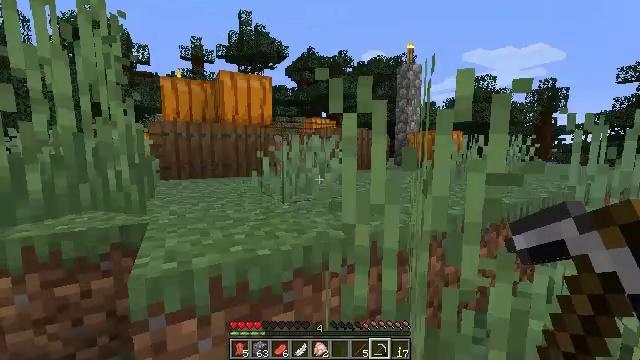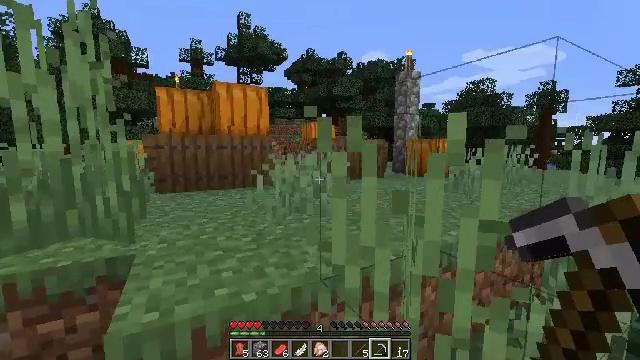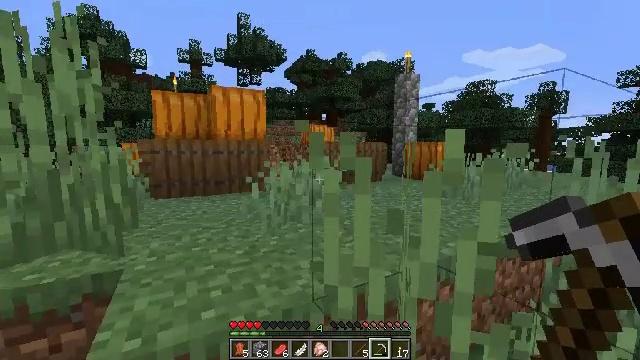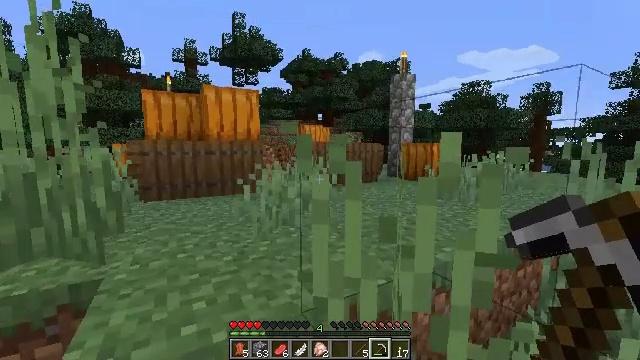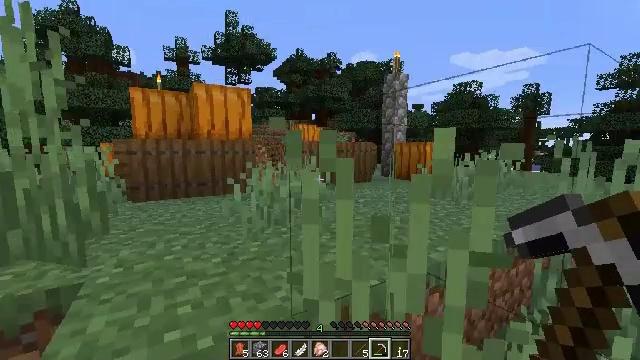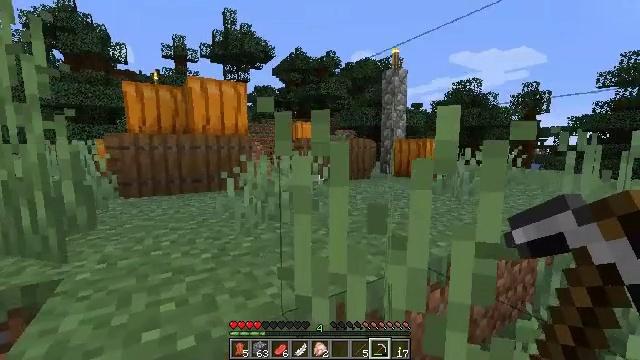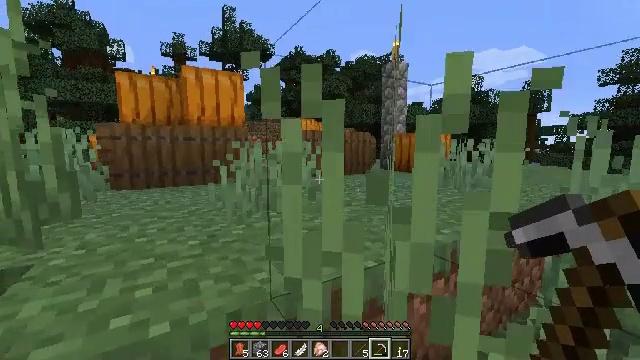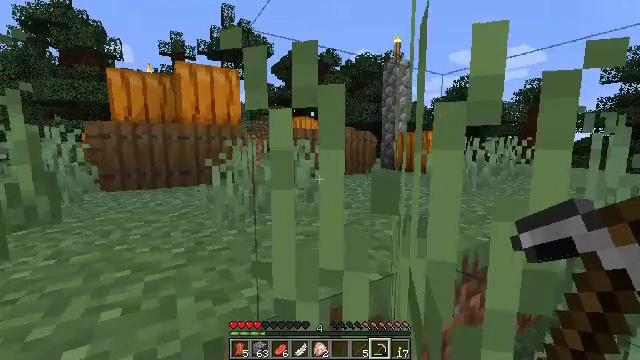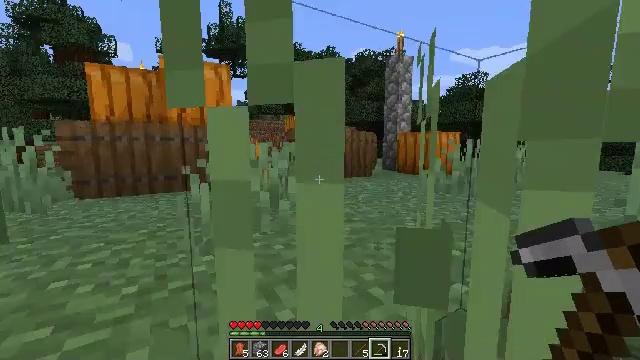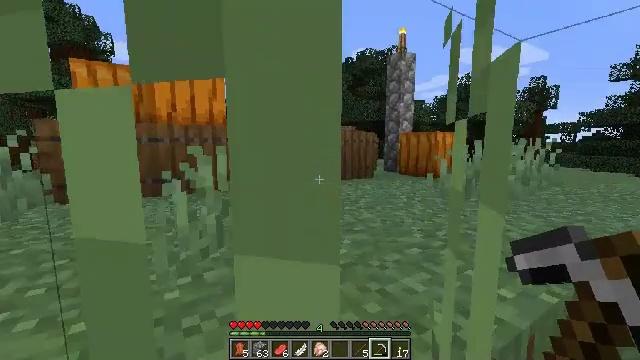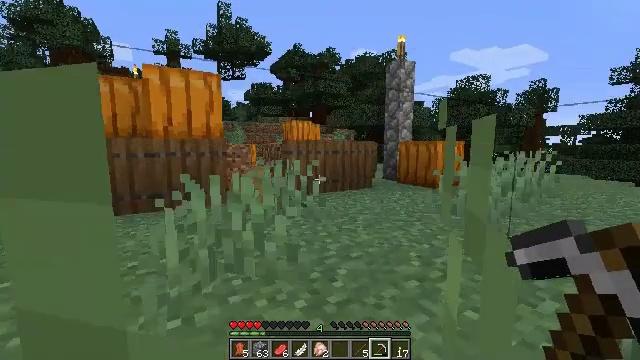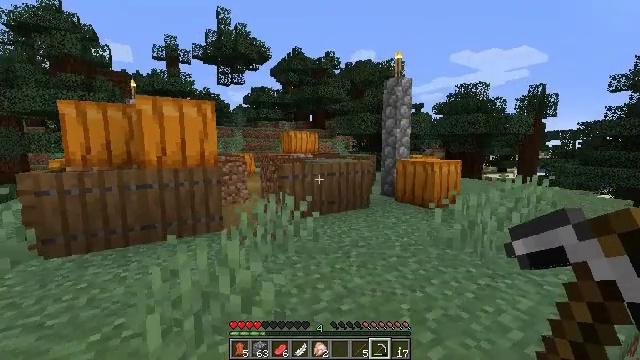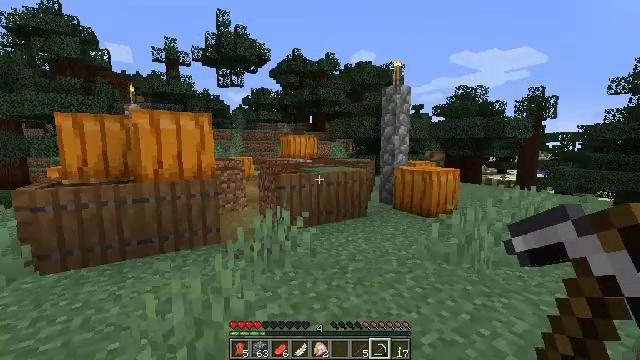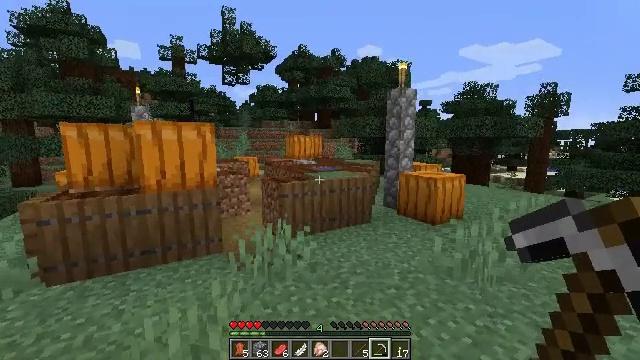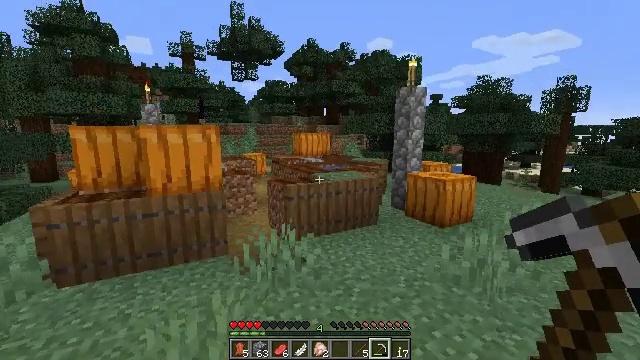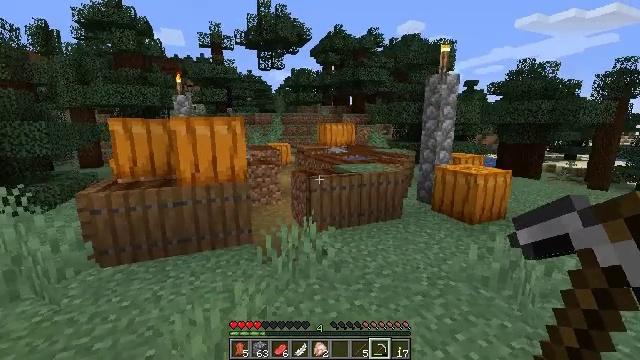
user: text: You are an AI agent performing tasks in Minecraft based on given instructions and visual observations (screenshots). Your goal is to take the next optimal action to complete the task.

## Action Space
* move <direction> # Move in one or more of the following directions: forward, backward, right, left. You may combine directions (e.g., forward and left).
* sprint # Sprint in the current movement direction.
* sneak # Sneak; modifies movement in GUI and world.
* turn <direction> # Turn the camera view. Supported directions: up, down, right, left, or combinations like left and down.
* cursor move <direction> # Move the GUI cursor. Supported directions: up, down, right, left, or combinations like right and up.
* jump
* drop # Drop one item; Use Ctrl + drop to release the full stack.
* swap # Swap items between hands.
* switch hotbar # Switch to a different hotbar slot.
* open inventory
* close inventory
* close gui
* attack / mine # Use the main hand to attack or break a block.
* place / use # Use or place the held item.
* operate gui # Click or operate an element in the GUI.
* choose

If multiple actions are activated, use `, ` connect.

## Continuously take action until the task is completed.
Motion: motion action
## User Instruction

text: Mine the attached pumpkin stem.
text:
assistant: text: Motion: move forward, jump
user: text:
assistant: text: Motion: move forward, jump
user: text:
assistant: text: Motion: move forward
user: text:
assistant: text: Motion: move forward, turn right
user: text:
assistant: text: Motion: move forward
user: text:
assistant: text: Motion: move forward
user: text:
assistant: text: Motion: move forward
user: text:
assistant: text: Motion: move forward
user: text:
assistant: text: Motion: move forward
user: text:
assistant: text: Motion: move forward, jump
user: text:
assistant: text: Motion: move forward, jump
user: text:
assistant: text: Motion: move forward, jump
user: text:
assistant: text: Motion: move forward, turn left and down, jump
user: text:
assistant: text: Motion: move forward, turn left and down
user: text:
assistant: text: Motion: move forward, turn left and down
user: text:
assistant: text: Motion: move forward
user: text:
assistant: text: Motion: move forward
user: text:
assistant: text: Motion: move forward
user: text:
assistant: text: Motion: move forward
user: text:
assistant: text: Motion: move forward
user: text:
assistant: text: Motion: move forward
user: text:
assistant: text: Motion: move forward
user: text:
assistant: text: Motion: move forward and move right
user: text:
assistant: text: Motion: move forward and move right
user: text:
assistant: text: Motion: move forward and move right
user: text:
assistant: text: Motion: move forward and move right
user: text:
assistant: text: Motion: move forward
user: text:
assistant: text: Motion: move forward
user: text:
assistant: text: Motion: move forward
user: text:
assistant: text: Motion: move forward